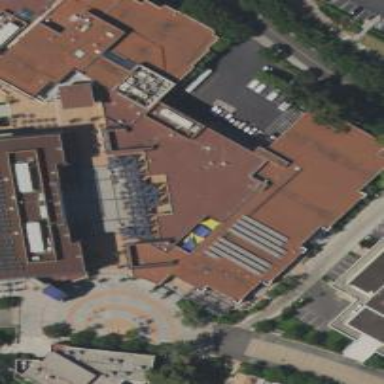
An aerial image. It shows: University building.